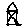
Label: house